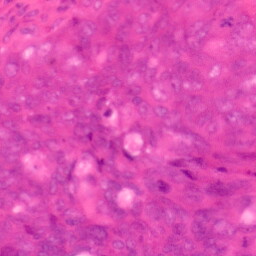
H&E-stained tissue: Colon